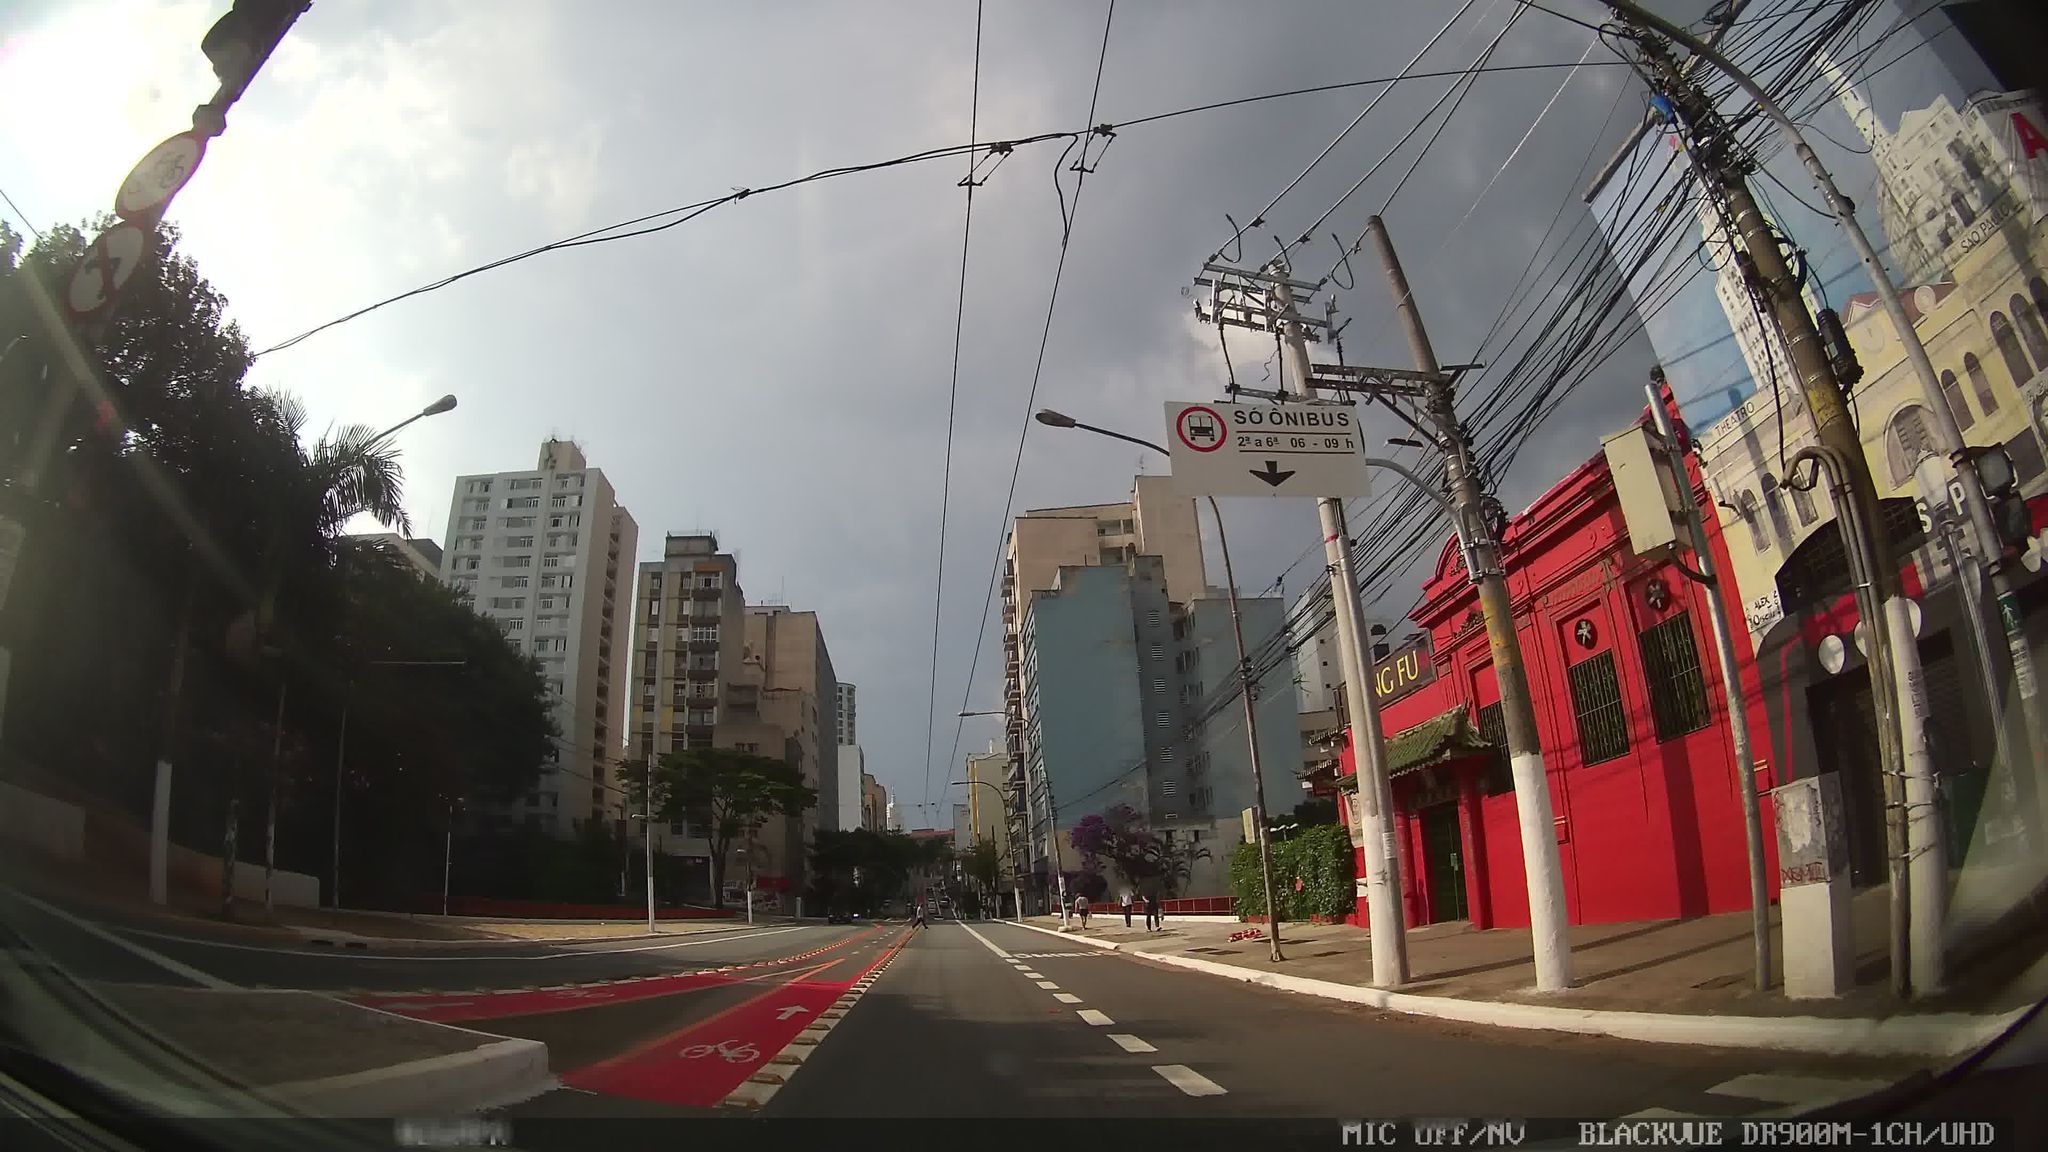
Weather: clear
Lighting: day
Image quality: good
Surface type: driving surface
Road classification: tertiary
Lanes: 4
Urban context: urban centre
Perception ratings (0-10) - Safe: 1.66, Lively: 7.19, Beautiful: 4.68, Boring: 2.92, Depressing: 3.91, Wealthy: 1.49